Question: I have a problem similar to <URL>. I have a dataset that I would like to fit several piece-wise functions to, then plot the results.
The data is plotted in red below.
To give some context, the y-values represent how many milliseconds a motor takes in order to turn x degrees. I have uploaded the raw values to <URL>.
I would now like to fit three functions in a piece-wise manner:
- - -
So far I have tried to perform a piece-wise fit of two linear functions, using the code shown below. Given what the data look like, I was expecting to see one slope following the data from origin to about 'ms=550', then from there a second line running parallel to the x-axis.
However, this is not what I get:

Before I try to perform a piece-wise fit using three functions, I would first like to understand why I get this plot and not what I was expecting.
### So my questions are:
1. Can anyone explain how to correct my code to make it fit two linear functions?
2. How can I expand my code to plot a piece-wise fit using three functions?
---
The code used to create the plot above is as follows:
'''
from pandas import *
import matplotlib.pyplot as plt
import numpy as np
from scipy import optimize
#Getting data using Pandas
df = read_csv("test_data.csv")
ms = df["ms"].values
degrees = df["Degrees"].values
#A piece wise function taken from the other stackoverflow
def piecewise_linear(x, x0, y0, k1, k2):
return np.piecewise(x, [x < x0], [lambda x:k1*x + y0-k1*x0, lambda x:k2*x + y0-k2*x0])
#Setting linspace and making the fit
x_new = np.linspace(ms[0], ms[-1])
p , e = optimize.curve_fit(piecewise_linear, ms, degrees)
#Plotting data and fit
fig = plt.figure()
ax = fig.add_subplot(111)
ax.plot(x_new, piecewise_linear(x_new, *p), '.', df)
ax.set_ylim([0, 450])
ax.set_xlim([0, 800])
'''
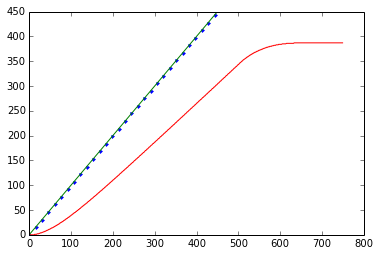
Answer: you need to redefine 'piecewise_linear', now it has three pieces, change them as you like (I just put an example of 2nd degree, 1st degree and 3rd degree polynomials).
'''
#Piecewise function defining 2nd deg, 1st degree and 3rd degree exponentials
def piecewise_linear(x, x0, x1, y0, y1, k1, k2, k3, k4, k5, k6):
return np.piecewise(x, [x < x0, x>= x0, x> x1], [lambda x:k1*x + k2*x**2, lambda x:k3*x + y0, lambda x: k4*x + k5*x**2 + k6*x**3 + y1])
'''
apparently in order to use 'curve_fit()' you need to convert to numpy arrays.
'''
#Setting linspace and making the fit, make sure to make you data numpy arrays
x_new = np.linspace(ms[0], ms[-1], dtype=float)
m = np.array(ms, dtype=float)
deg = np.array(degrees, dtype=float)
guess = np.array( [100, 500, -30, 350, -0.1, 0.0051, 1, -0.01, -0.01, -0.01], dtype=float)
p , e = optimize.curve_fit(piecewise_linear, m, deg)
#Plotting data and fit
fig = plt.figure()
ax = fig.add_subplot(111)
ax.plot(x_new, piecewise_linear(x_new, *p), '-', df)
ax.set_ylim([0, 450])
ax.set_xlim([0, 800])
'''
As a side note, I also added some educated guesses for your initial parameters, which gives you a better fit than letting python choose randomly.
Then do
'''
ax.plot(x_new, piecewise_linear(x_new, *p), '-', ms[::20], degrees[::20], 'o')
'''
<URL>